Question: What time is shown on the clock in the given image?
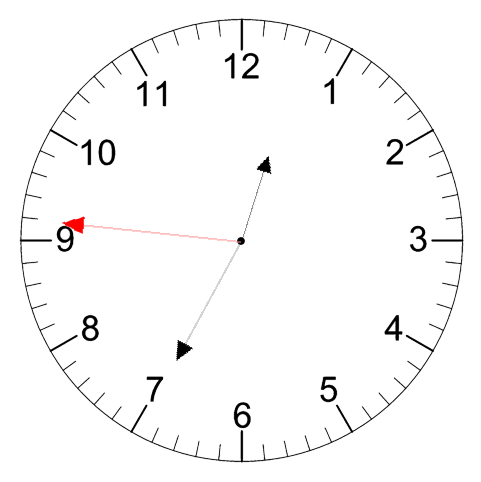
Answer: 12:34:46